Aerial crown-view tile of a tropical tree (Barro Colorado Island, Panama), acquired 20250512:
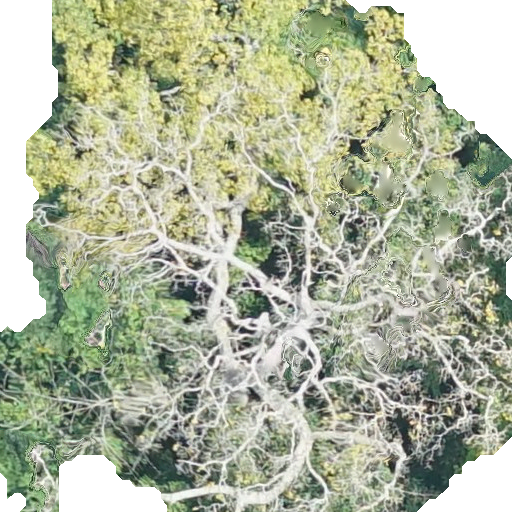
Species: Ficus insipida
GBIF accepted scientific name: Ficus insipida
Crown area: 374.952 m²